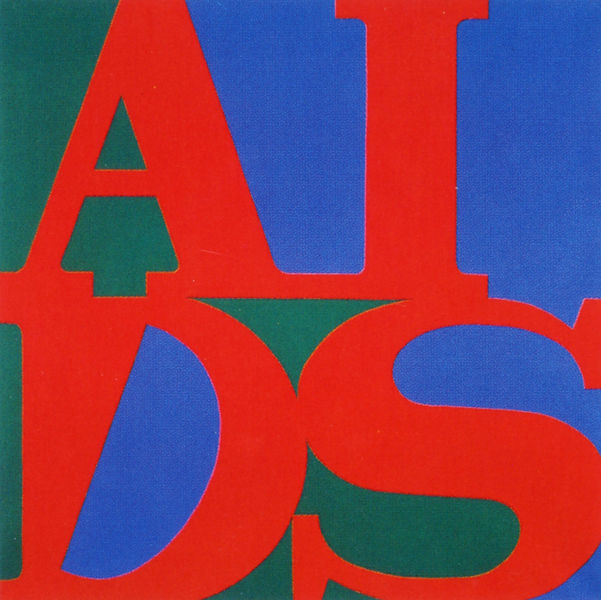
Titel: General Idea/ Aids (Cadmium Red Light)
Künstler: Robert Indiana
Institution: Private Collection. Courtesy of General Idea
Schlagwörter: blau, grün, bunt, schwarz, rot, felder, schräg, farbig, schrift, farbe, graphik, werbung, geneigt, acryl, groß, text, buchstabe, buchstaben, plakat, balu, schief, plakativ, quadrat, typographie, letter, lettern, neigung, wort, anzeige, type, serifen, times, aida, i, s, a, l, d, aids, buchtsaben, serife, plakatt, grphisch